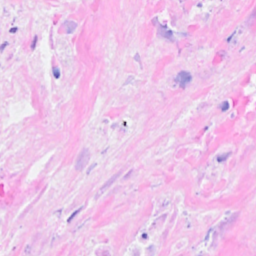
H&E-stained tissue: Breast